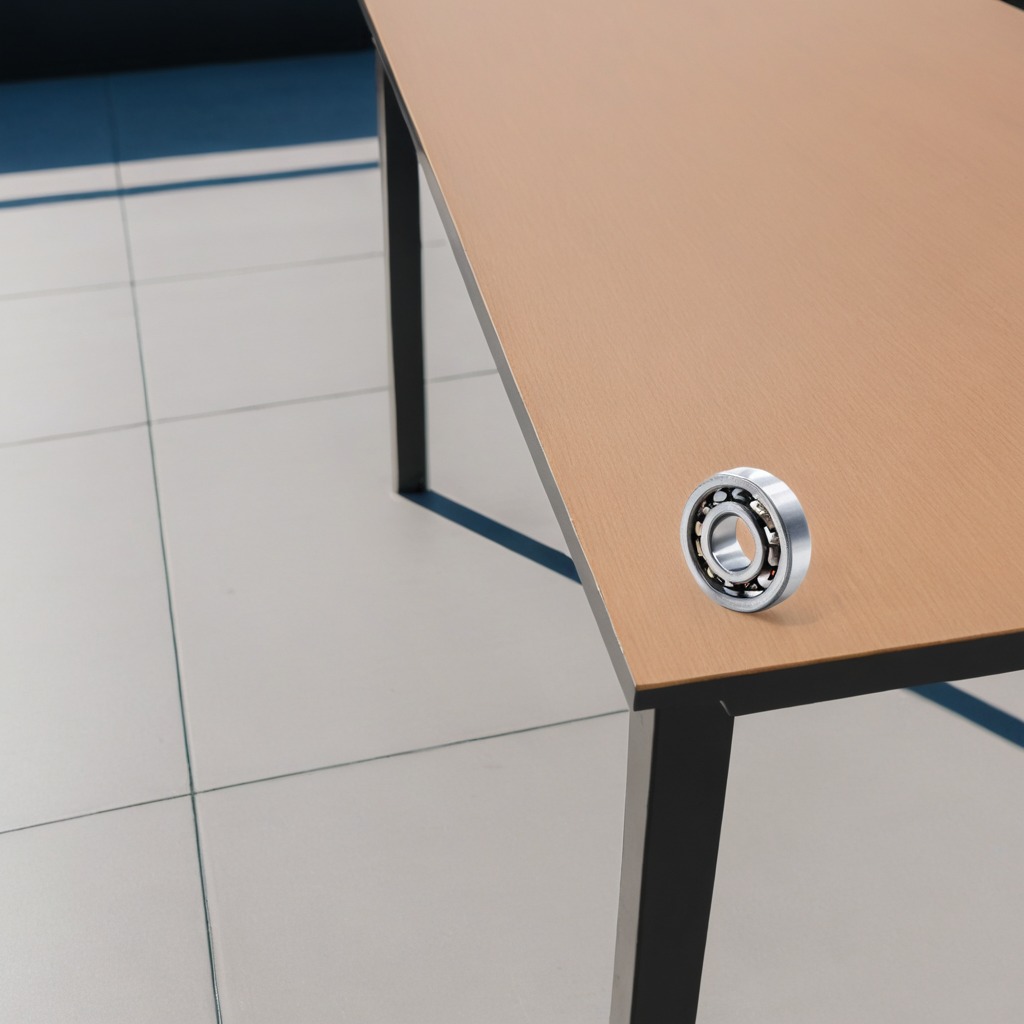
A metal ball bearing lies on the table.